Chest X-ray:
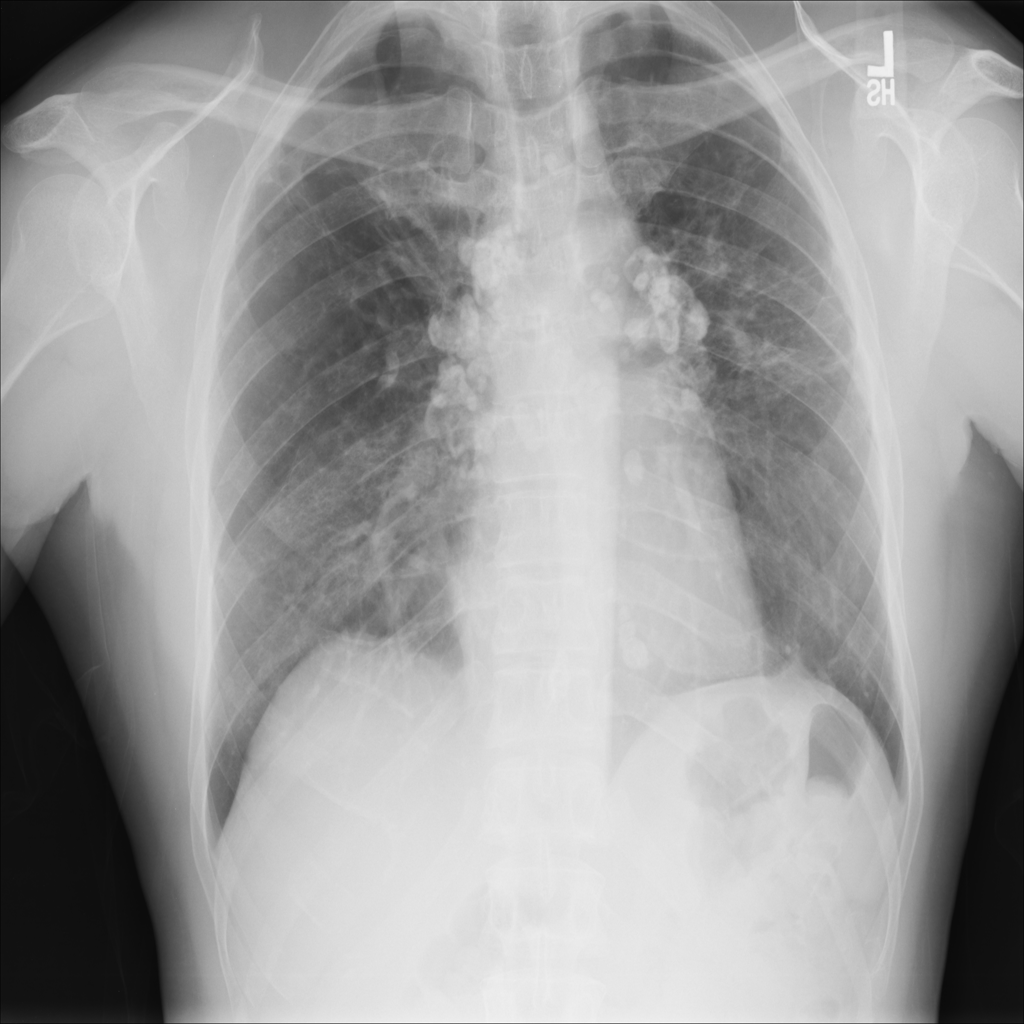
Findings: Fibrosis, Calcification
No abnormal finding: no